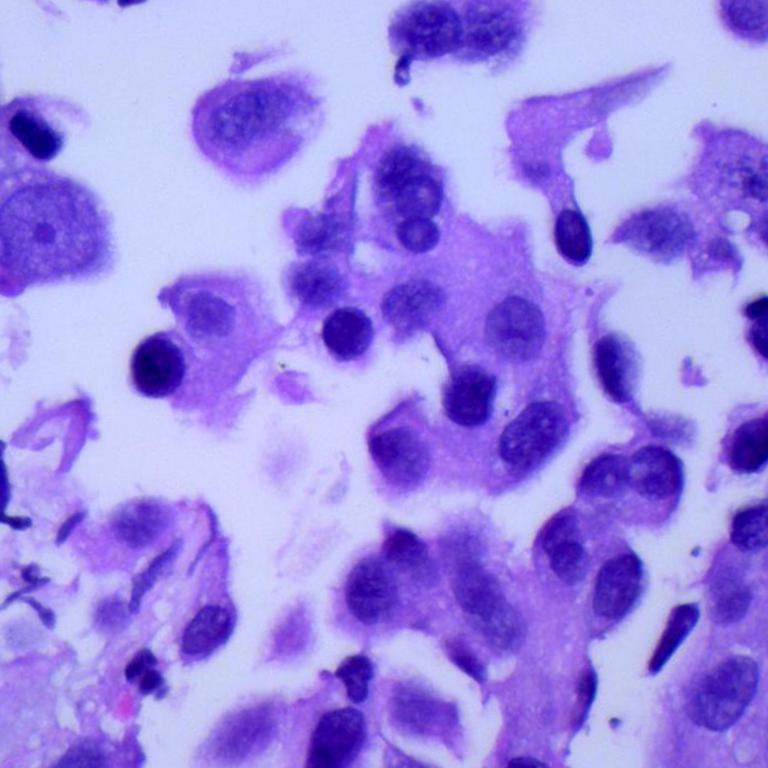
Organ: lung
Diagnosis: adenocarcinomas